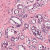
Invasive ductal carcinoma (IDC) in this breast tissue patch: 0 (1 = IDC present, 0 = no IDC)